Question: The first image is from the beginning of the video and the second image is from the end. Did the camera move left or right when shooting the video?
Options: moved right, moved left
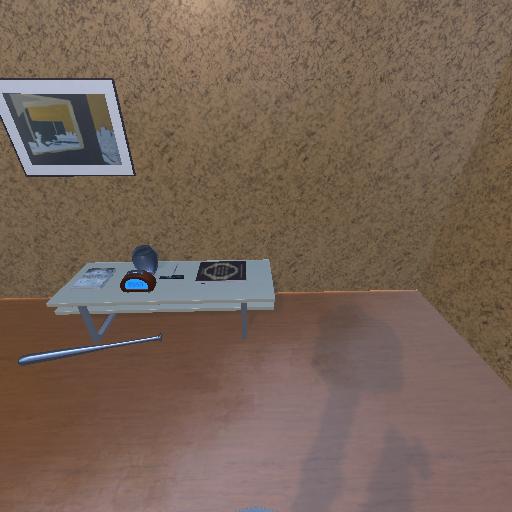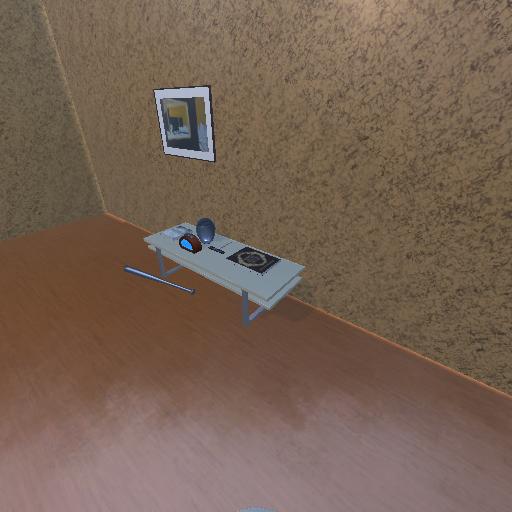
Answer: moved right